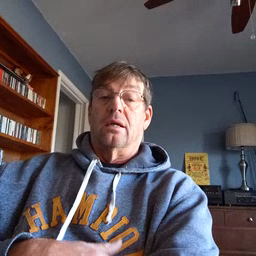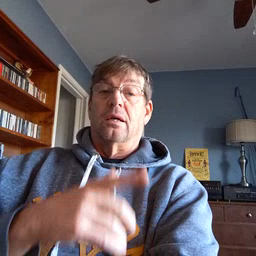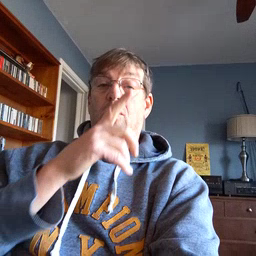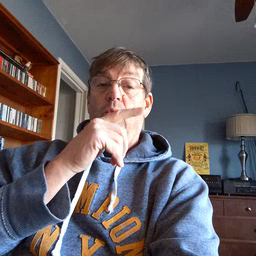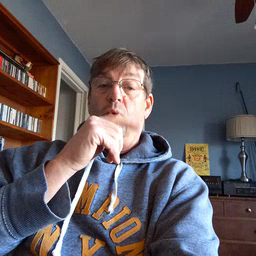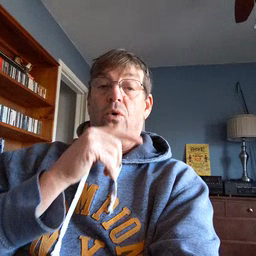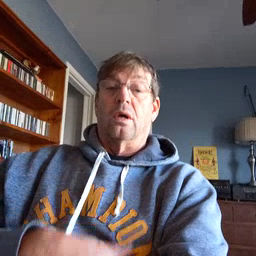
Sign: who